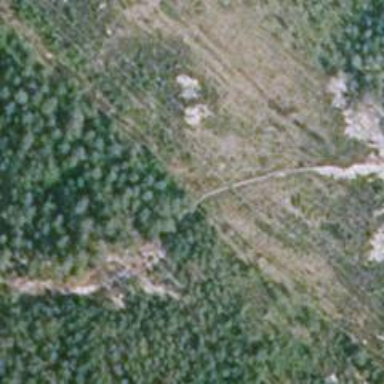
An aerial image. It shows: Path.